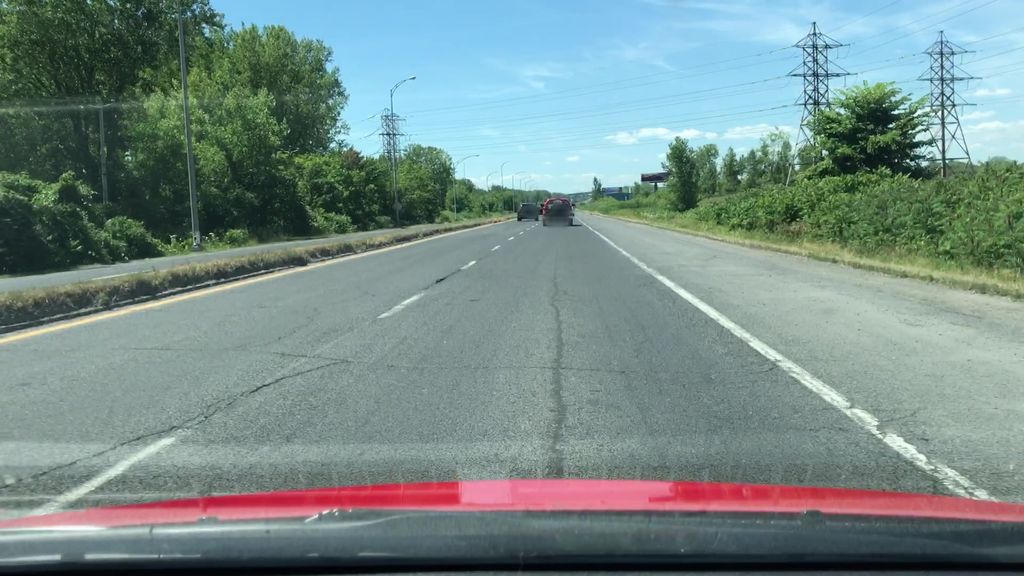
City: montreal